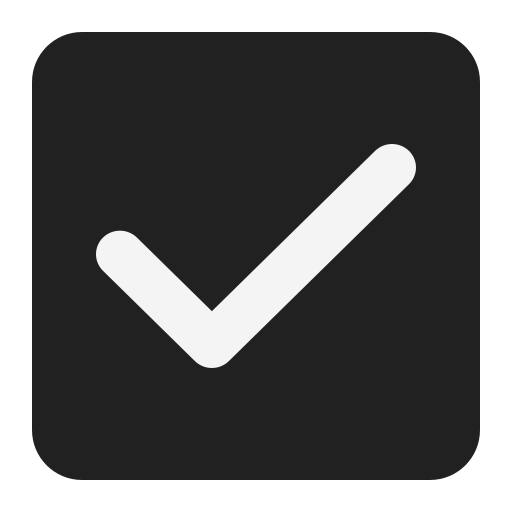
check box with check flat